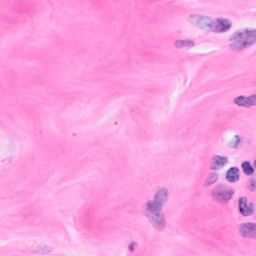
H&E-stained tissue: Breast